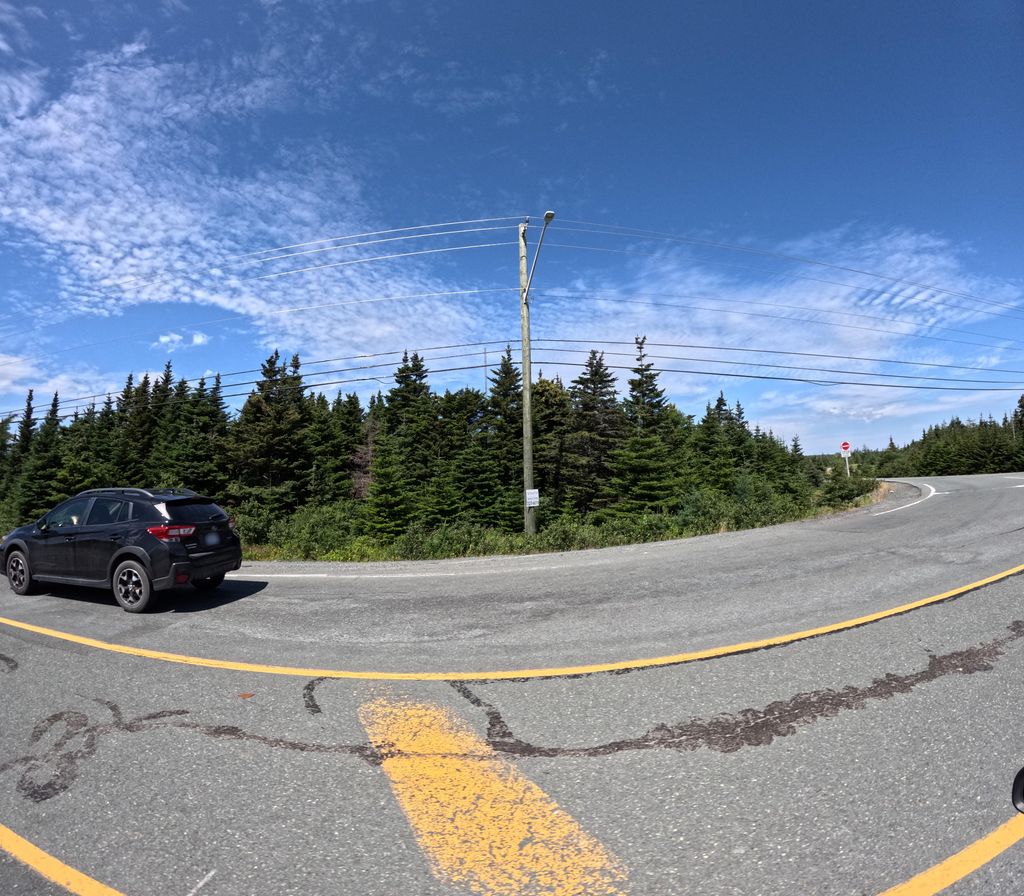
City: st_johns